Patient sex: M
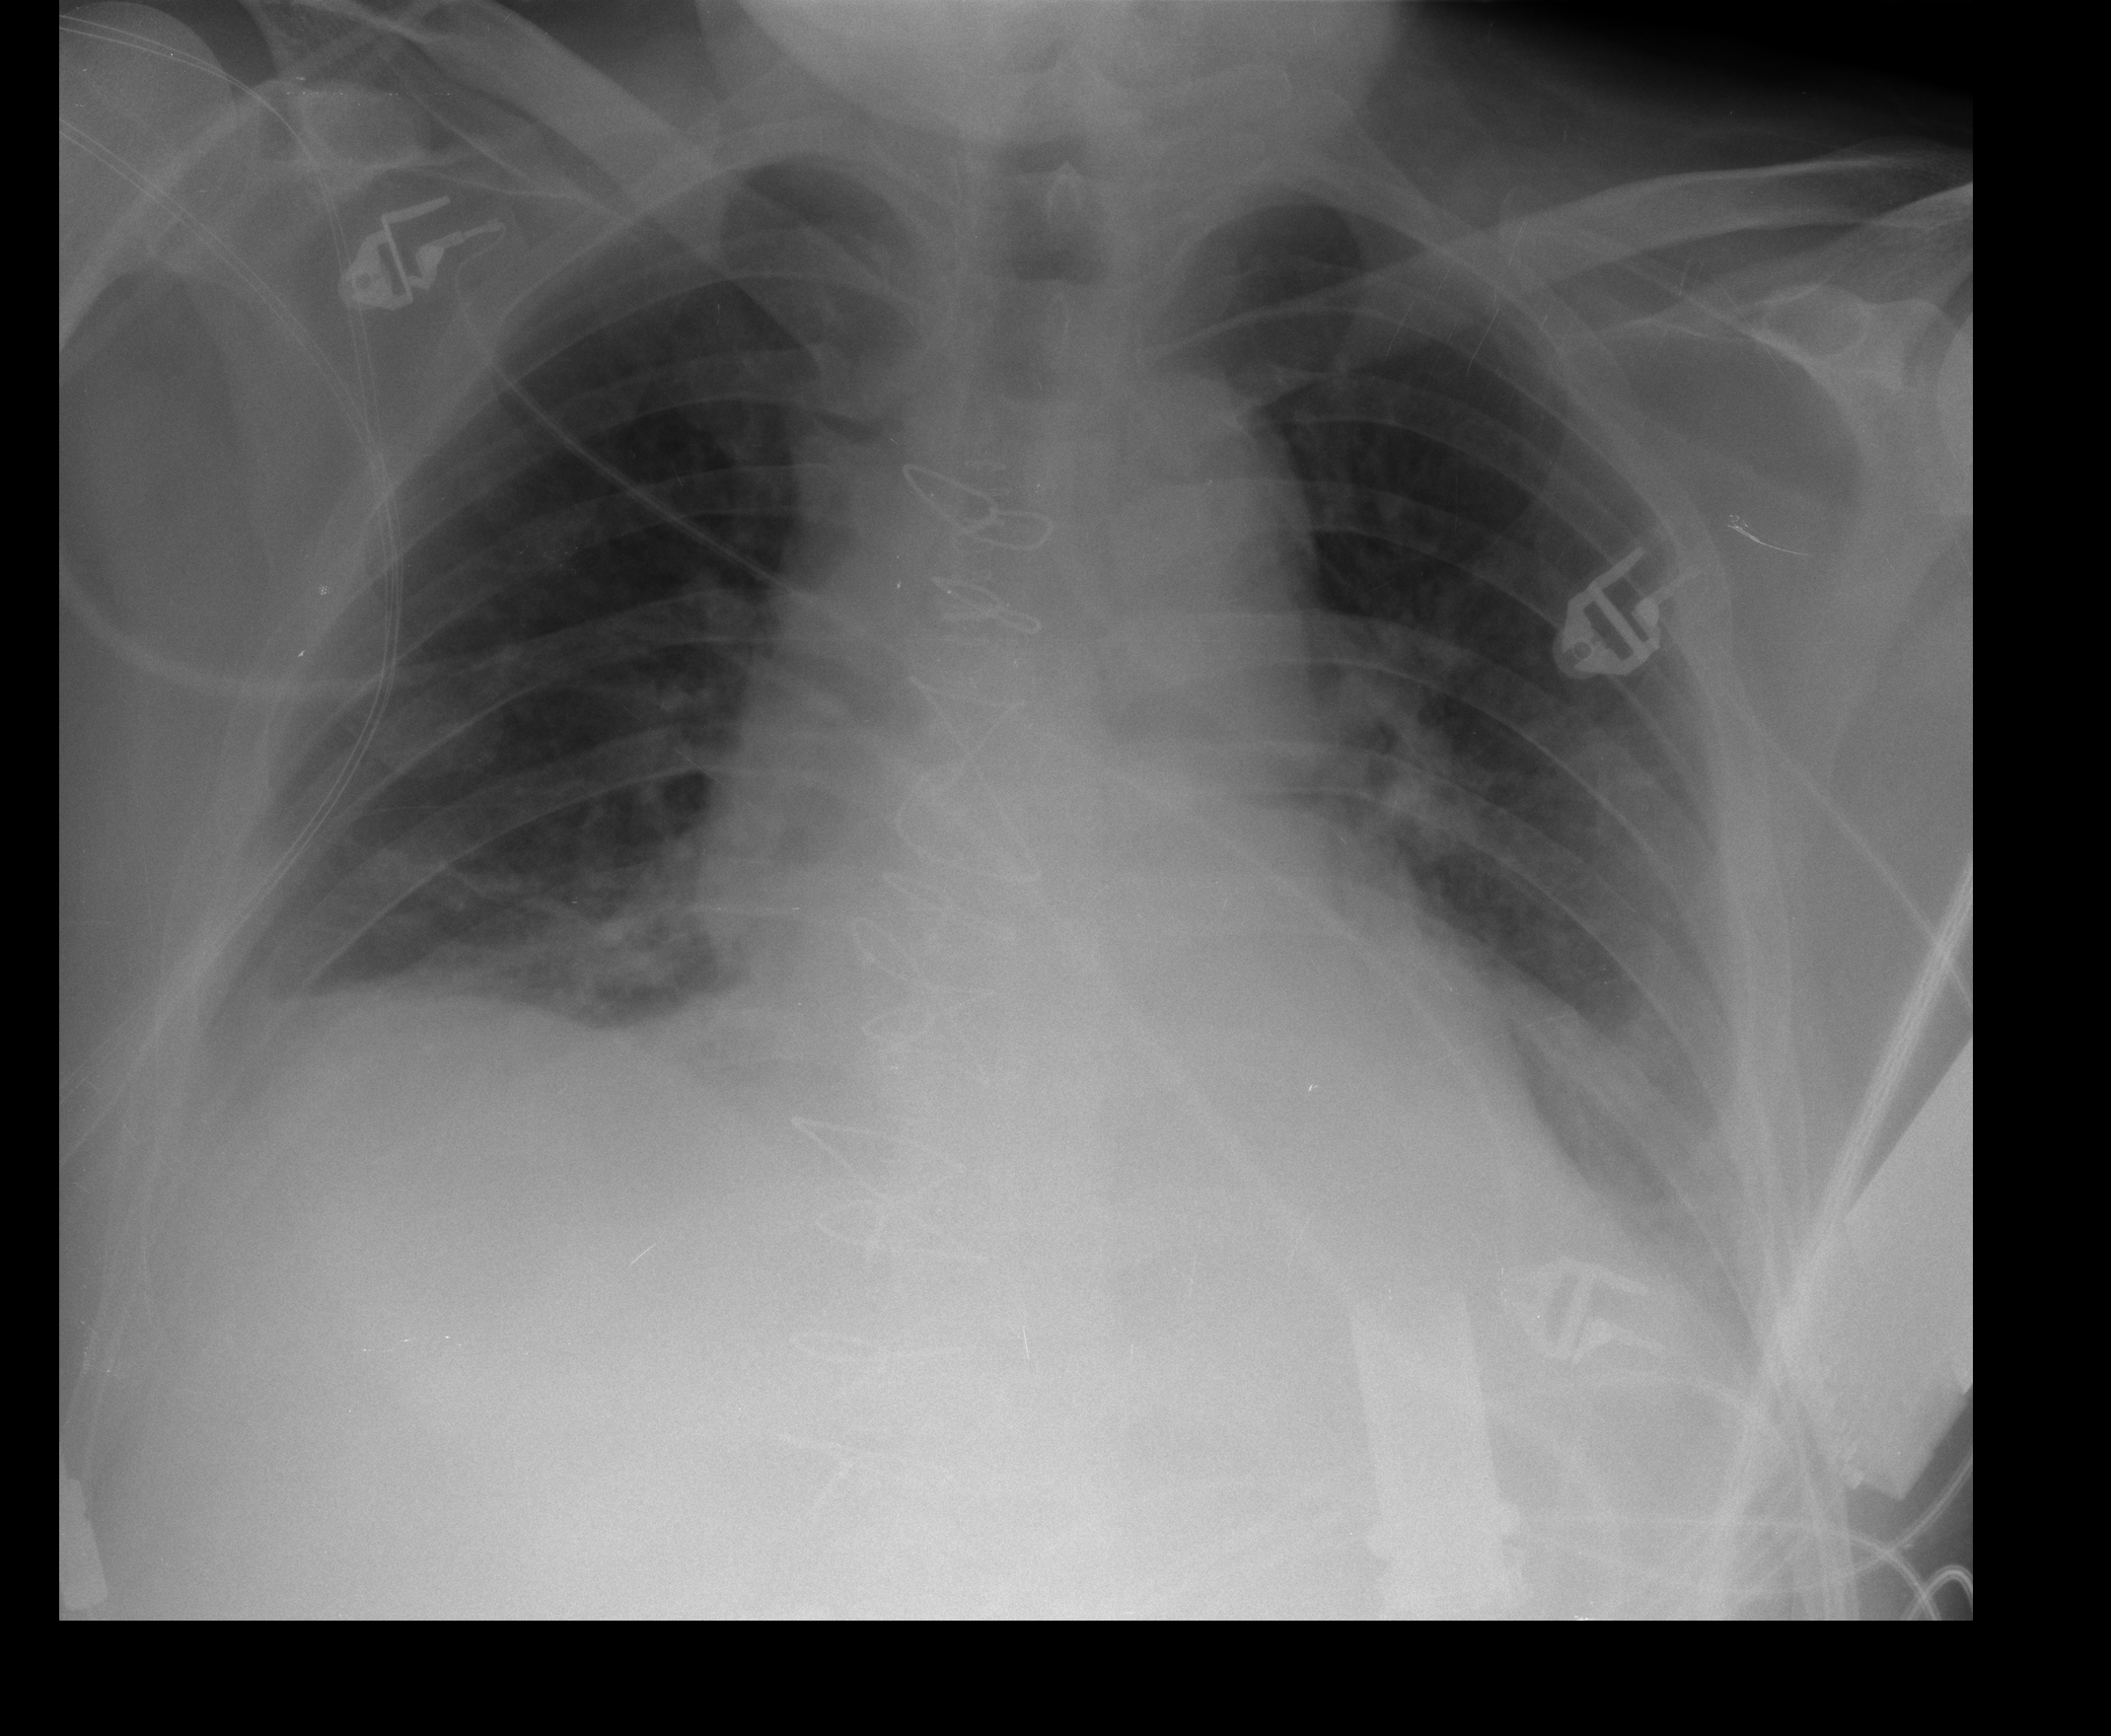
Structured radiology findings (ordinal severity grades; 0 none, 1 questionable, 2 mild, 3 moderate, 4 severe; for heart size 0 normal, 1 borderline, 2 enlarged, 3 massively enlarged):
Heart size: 2
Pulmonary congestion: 1
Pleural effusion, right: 1
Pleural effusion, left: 2
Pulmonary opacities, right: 0
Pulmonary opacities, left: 1
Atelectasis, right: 2
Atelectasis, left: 2